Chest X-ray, AP view. Patient: 32 years old, sex F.
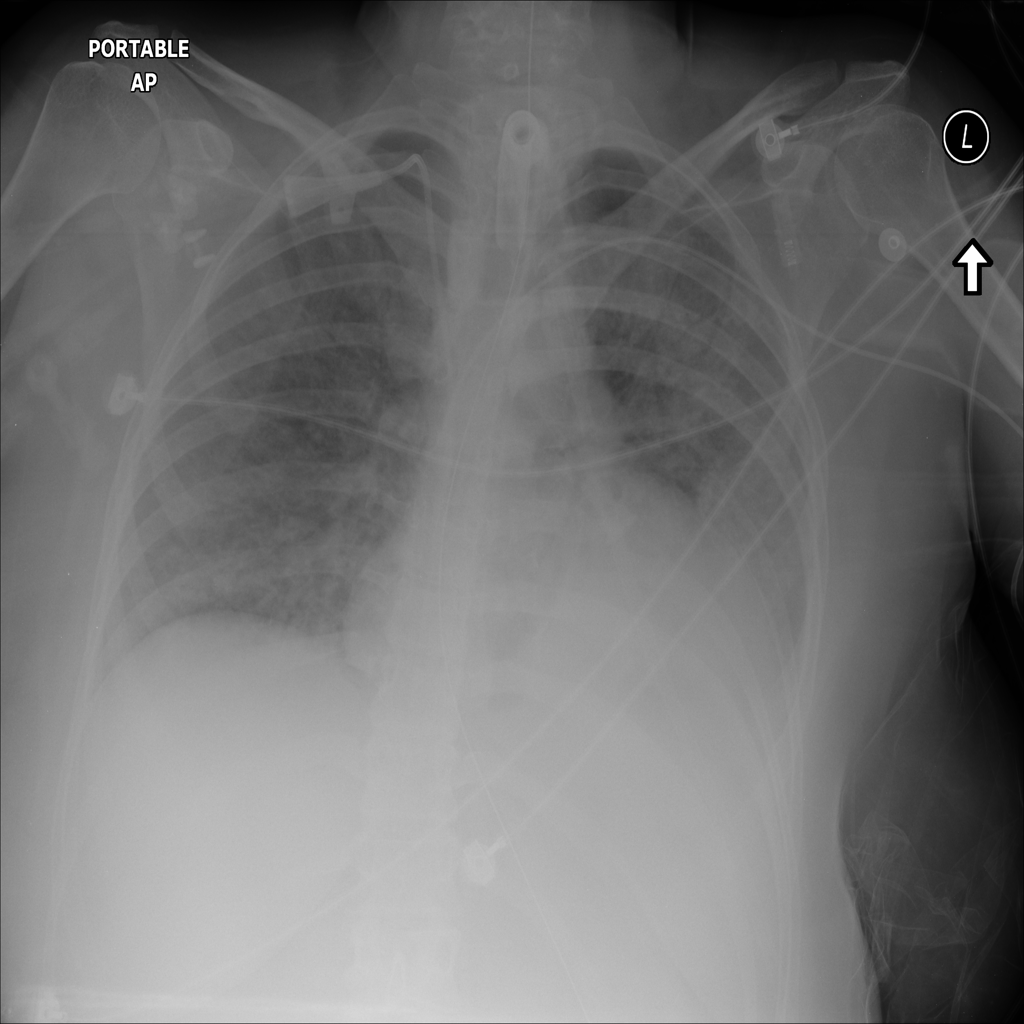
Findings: Cardiomegaly, Consolidation, Effusion